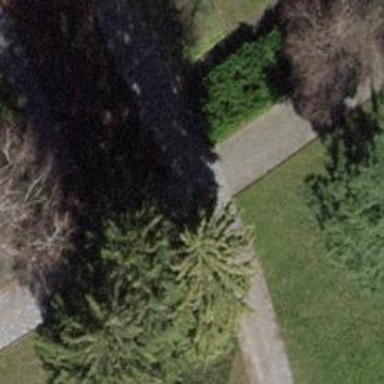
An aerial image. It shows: Footway with sett surface.